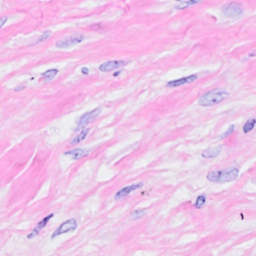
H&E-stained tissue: Breast